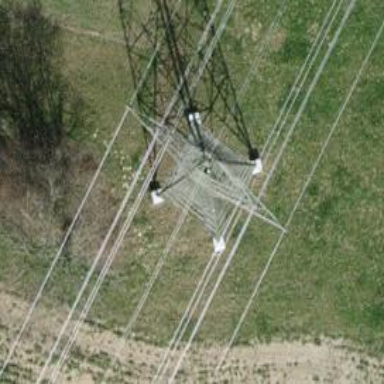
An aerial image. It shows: Lattice structure tower used for power distribution.